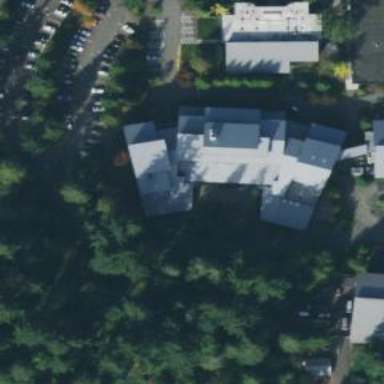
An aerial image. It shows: College building.